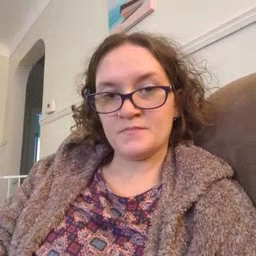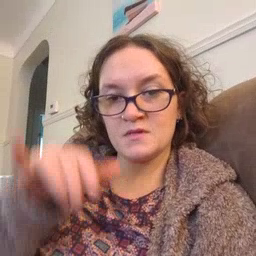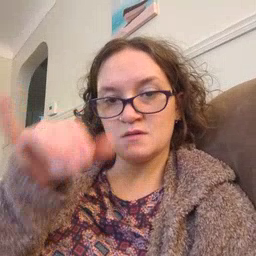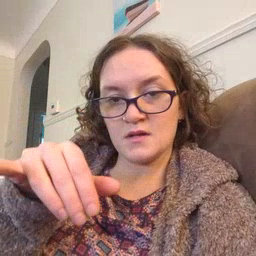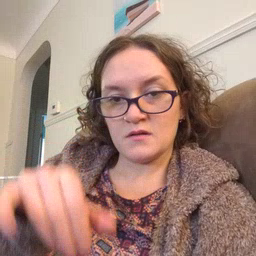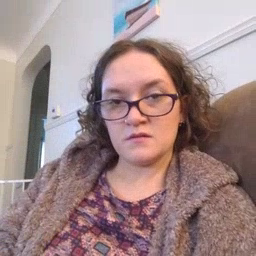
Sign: stay